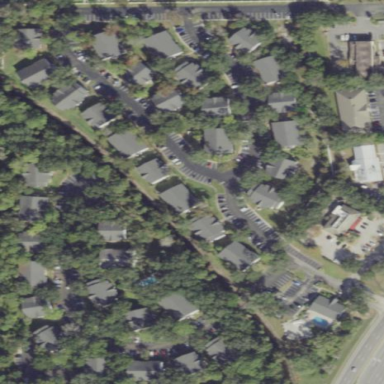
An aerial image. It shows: Residential area with apartments.